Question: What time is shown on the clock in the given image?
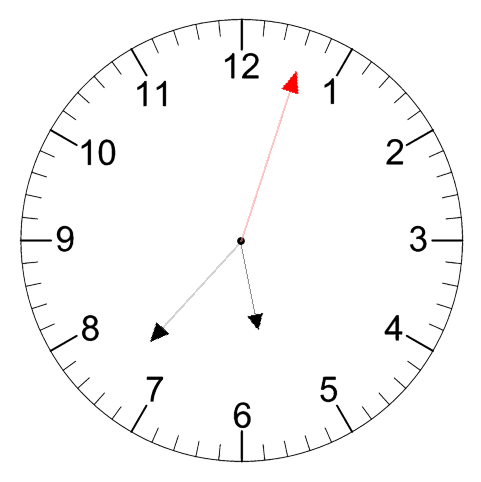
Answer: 05:37:03